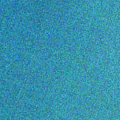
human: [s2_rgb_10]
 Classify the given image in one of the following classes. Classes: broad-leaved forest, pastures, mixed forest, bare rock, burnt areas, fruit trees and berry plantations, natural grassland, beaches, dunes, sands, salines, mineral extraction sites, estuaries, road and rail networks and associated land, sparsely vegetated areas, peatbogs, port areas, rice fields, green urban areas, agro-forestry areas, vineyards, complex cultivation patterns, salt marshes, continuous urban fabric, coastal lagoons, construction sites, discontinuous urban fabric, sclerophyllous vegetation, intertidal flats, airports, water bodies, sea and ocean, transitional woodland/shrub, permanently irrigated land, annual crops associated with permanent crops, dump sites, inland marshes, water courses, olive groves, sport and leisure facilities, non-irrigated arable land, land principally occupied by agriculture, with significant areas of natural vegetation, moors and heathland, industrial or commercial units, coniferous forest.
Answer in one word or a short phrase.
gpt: sea and ocean